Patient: sex F, age 76
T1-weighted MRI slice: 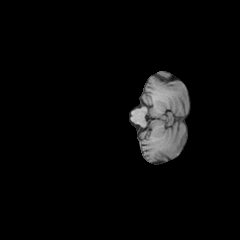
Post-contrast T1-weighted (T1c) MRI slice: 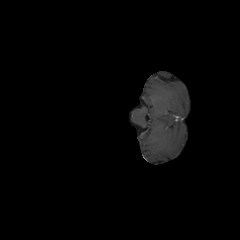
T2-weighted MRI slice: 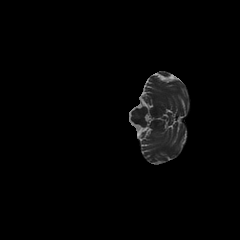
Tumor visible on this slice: no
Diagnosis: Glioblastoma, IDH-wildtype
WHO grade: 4